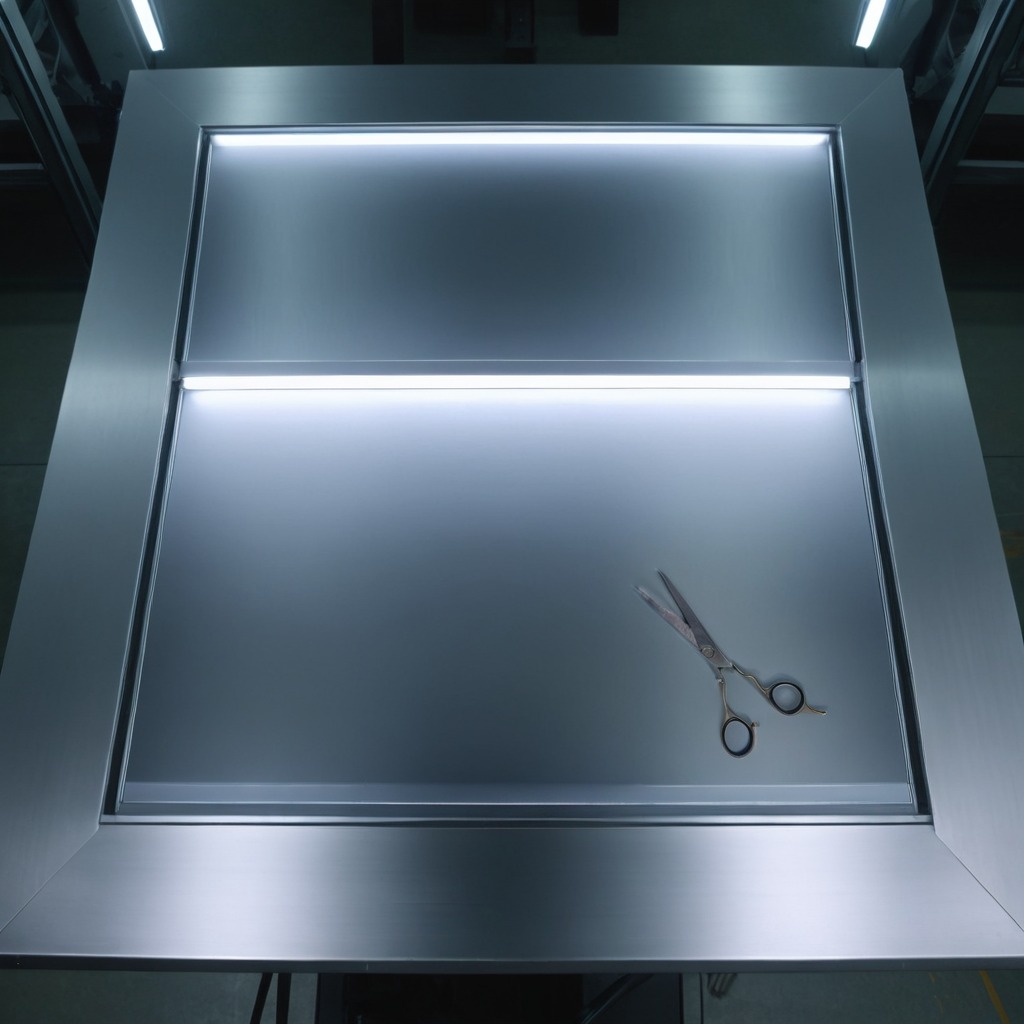
A scissor is lying on a metal table in a machine shop under fluorescent lights.